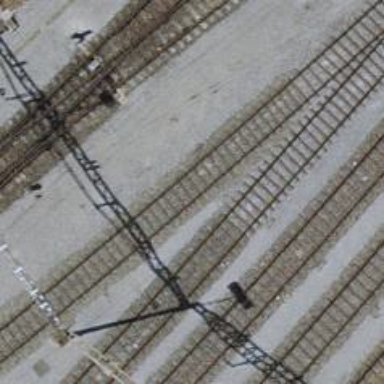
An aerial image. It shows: Railway yard with electrified tracks and single track.